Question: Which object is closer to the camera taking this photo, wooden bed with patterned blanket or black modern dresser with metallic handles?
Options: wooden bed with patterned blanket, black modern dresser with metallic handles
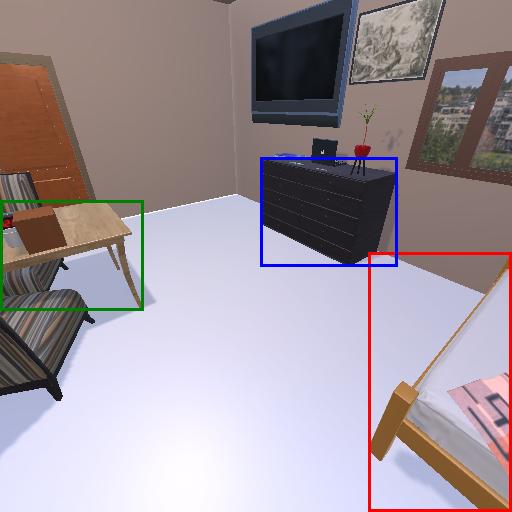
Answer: wooden bed with patterned blanket